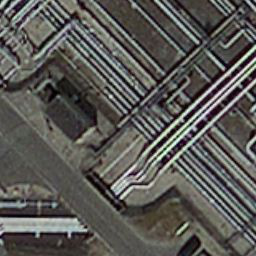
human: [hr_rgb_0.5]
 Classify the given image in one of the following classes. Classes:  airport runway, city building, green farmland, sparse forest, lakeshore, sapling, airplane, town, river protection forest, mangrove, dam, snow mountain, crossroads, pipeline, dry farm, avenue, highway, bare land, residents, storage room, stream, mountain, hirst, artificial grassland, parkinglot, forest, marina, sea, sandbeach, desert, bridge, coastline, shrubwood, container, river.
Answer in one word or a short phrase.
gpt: pipeline